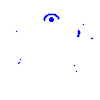
Particle: pion